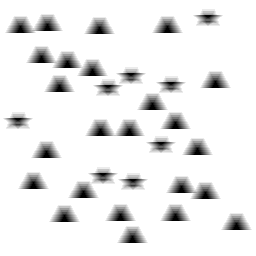
Squares: 0
Triangles: 24
Stars: 8
Total shapes: 32